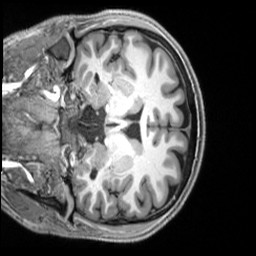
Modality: T1w
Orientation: coronal
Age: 28
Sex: male
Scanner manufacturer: siemens
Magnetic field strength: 3 T
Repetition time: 2.3 s
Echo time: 0.00229 s